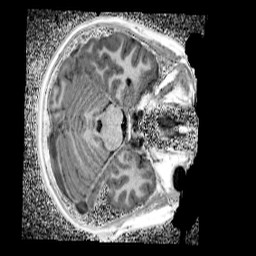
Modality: UNIT1_denoised
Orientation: axial
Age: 11
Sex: male
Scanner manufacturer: siemens
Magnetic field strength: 3 T
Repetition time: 4 s
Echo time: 0.00299 s